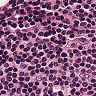
Metastatic tissue present: no